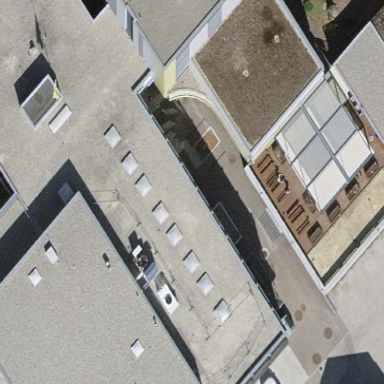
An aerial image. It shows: Building that houses minor distribution power substation.